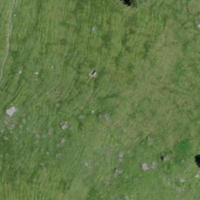
EUNIS habitat code: 23
Species observed at this site:
Neottia ovata